Field crop: maize
Growth stage: 2
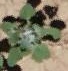
Species: chenopodium